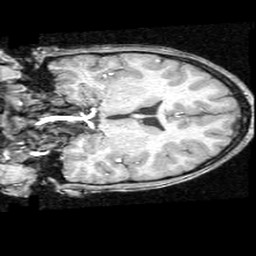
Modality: T1w
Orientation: coronal
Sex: male
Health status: ill
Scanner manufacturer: ge
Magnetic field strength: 1.5 T
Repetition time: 21 s
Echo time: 0.008 s